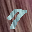
Label: 7